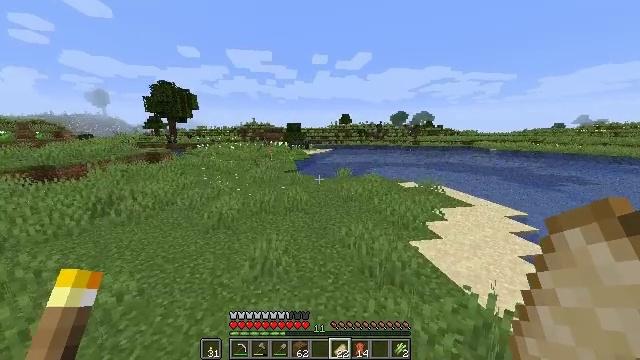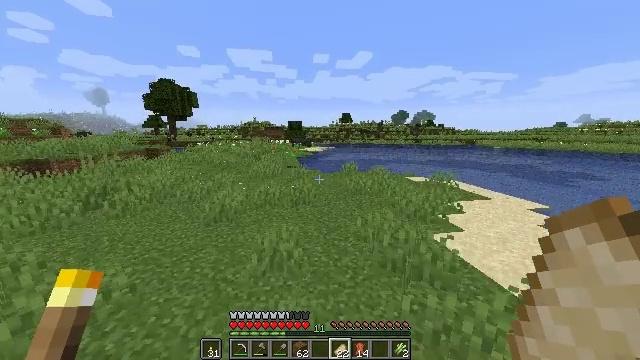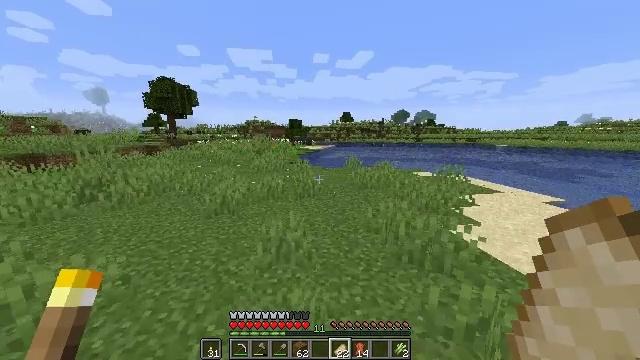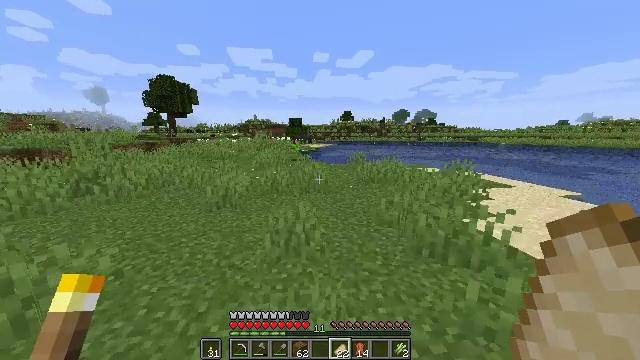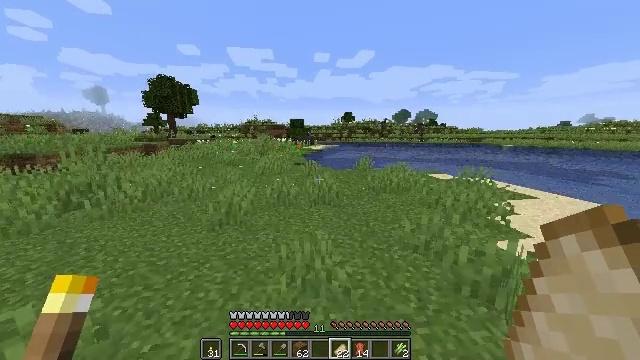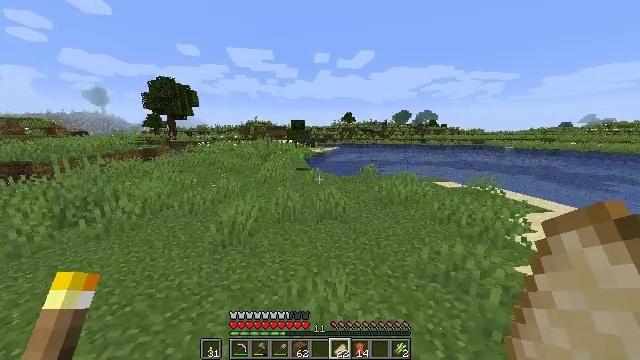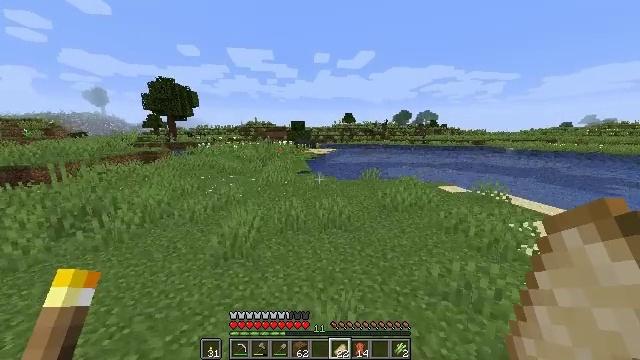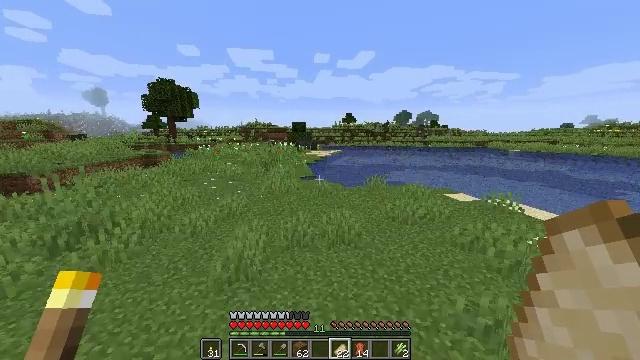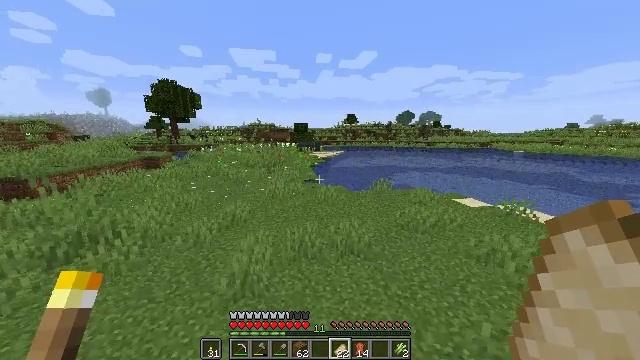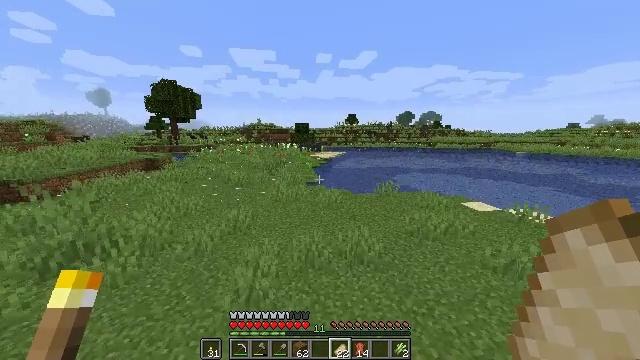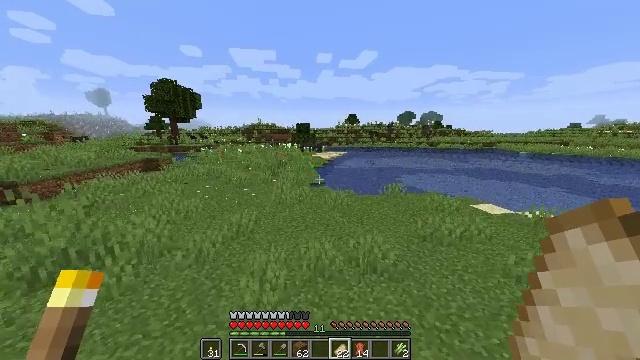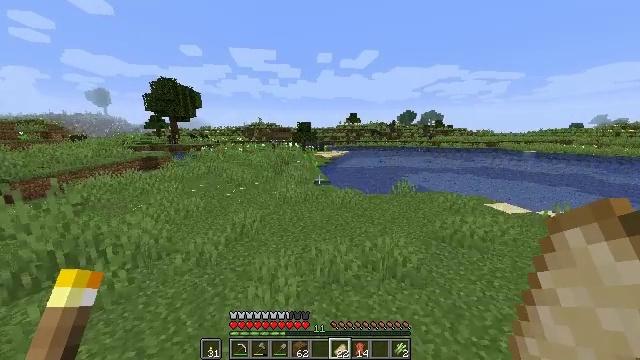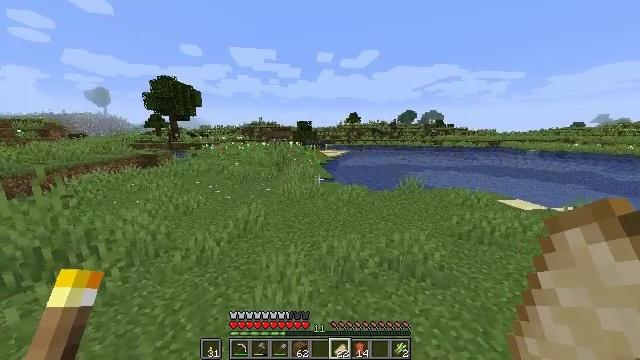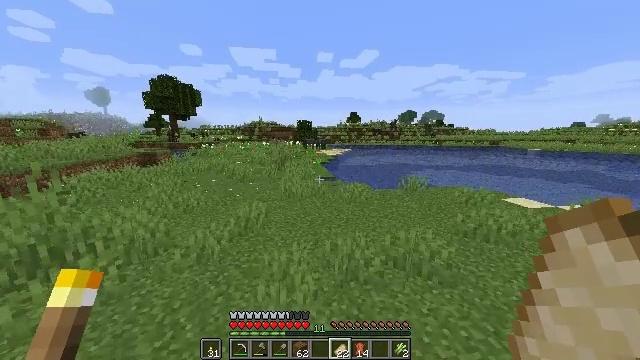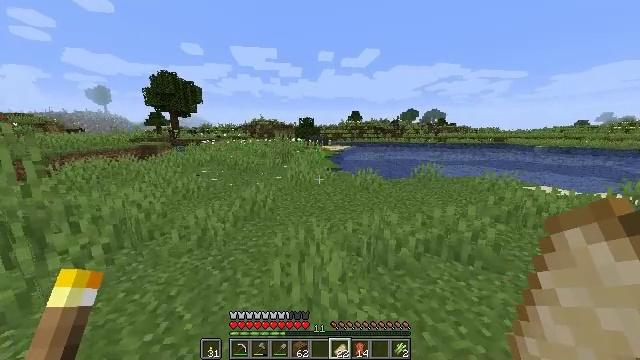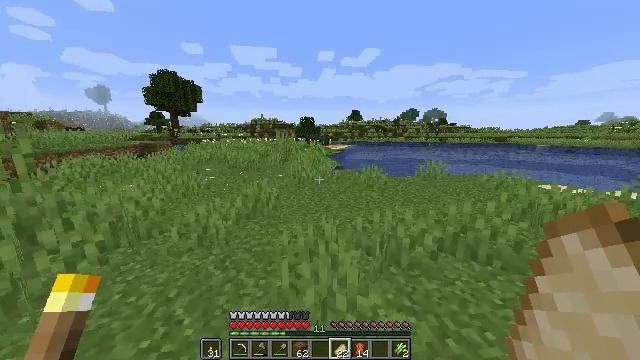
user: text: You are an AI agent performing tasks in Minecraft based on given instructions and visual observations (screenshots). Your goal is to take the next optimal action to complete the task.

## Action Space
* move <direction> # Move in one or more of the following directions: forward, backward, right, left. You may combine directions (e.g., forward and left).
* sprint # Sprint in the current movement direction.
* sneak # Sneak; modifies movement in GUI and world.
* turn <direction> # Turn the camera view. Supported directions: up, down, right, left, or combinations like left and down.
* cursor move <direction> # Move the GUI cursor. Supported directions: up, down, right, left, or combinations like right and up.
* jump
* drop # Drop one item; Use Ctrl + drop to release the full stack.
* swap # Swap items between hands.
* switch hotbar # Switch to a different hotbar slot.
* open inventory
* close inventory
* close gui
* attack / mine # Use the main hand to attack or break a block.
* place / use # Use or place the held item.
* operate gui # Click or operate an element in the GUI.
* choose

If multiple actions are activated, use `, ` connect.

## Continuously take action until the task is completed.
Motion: motion action
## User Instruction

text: Break the sunflower to collect it.
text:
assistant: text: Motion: move forward and move left, sprint, jump
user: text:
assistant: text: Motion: move forward and move left, sprint, jump
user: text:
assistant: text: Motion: move forward and move left, sprint, jump
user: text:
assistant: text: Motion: move forward and move left, sprint, jump
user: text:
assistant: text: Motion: move forward and move left, sprint, jump
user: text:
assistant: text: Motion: move forward and move left, sprint, jump
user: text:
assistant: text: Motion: move forward and move left, sprint, jump
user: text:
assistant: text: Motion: move forward and move left, sprint, jump
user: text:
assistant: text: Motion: move forward and move left, sprint, jump
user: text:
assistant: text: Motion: move forward and move left, sprint, jump
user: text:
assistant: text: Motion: move forward and move left, sprint, jump
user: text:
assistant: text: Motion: move forward and move left, sprint, jump
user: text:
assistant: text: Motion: move forward and move left, sprint, jump
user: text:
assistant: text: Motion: move forward and move left, sprint, jump
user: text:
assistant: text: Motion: move forward and move left, sprint, jump
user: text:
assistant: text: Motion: move forward and move left, sprint, jump
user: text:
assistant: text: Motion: move forward and move left, sprint, jump
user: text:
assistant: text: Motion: move forward and move left, sprint, jump
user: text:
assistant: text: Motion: move forward and move left, sprint, jump
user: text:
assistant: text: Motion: move forward and move left, sprint, jump
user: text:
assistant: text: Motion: move forward and move left, sprint, jump
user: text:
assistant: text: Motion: move forward and move left, sprint, jump
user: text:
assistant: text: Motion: move forward and move left, sprint, jump
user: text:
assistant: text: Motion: move forward and move left, sprint, jump
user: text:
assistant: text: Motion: move forward and move left, sprint, jump
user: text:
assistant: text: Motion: move forward and move left, sprint, jump
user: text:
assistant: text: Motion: move forward and move left, sprint, turn left and up, jump
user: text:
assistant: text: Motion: move forward and move left, sprint, turn left and up, jump
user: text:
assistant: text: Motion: move forward and move left, sprint, turn left and up, jump
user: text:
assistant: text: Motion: move forward and move left, sprint, jump